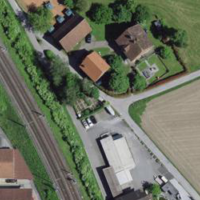
EUNIS habitat code: 54
Species observed at this site:
Vicia sepium